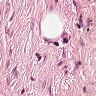
Metastatic tissue present: no